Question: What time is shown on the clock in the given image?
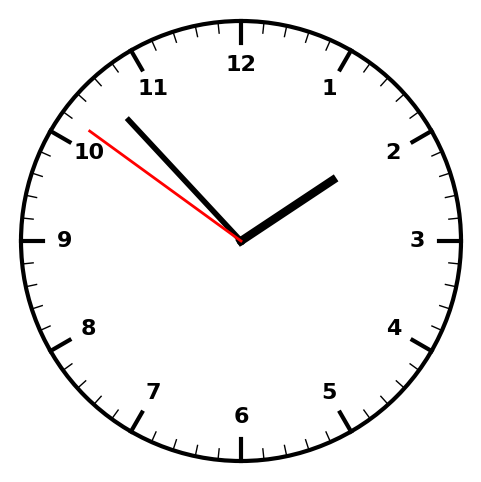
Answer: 01:52:51